Question: I made a butterfly picture randomly move around a page, simulate a real butterfly.
'''
$(document).ready(function(){
animateIMG();
});
function makeNewPosition(){
// Get viewport dimensions (remove the dimension of the div)
var h = $(window).height() - 50;
var w = $(window).width() - 50;
var nh = Math.floor(Math.random() * h);
var nw = Math.floor(Math.random() * w);
return [nh,nw];
}
function animateIMG(){
var newq = makeNewPosition();
var oldq = $('img').offset();
var speed = calcSpeed([oldq.top, oldq.left], newq);
$('img').animate({ top: newq[0], left: newq[1] }, speed, function(){
animateIMG();
});
};
function calcSpeed(prev, next) {
var x = Math.abs(prev[1] - next[1]);
var y = Math.abs(prev[0] - next[0]);
var greatest = x > y ? x : y;
var speedModifier = 0.1;// control the speed here
var speed = Math.ceil(greatest/speedModifier);
return speed;
}
'''
but I don't know how to change direction(rotation angle) to where it move towards.maybe I should calculate the angle between the old and new point. then use <URL> to rotate angle?
Could anyone help to modify the code?
Thanks!

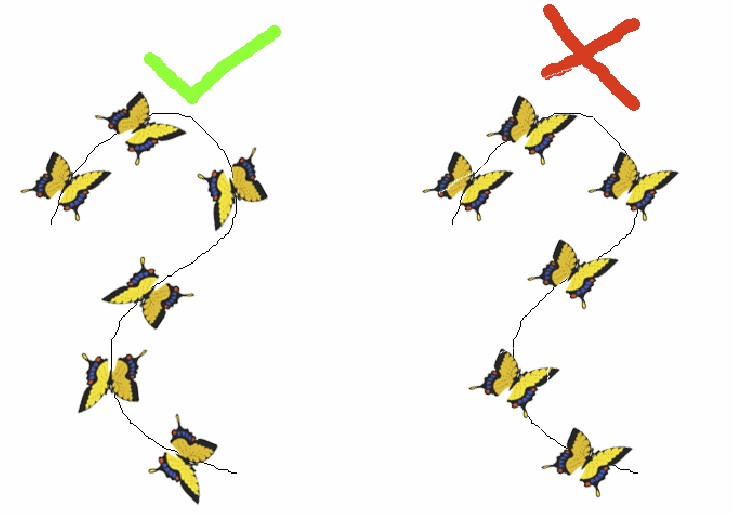
Answer: To calculate new angle in degree you can use following function:
'''
function getNewAngle(prev, next){
var x = prev[1] - next[1];
var y = prev[0] - next[0];
var ang = Math.atan(Math.abs(y)/Math.abs(x))/(Math.PI/180)
if(x>0&&y>0)
return ang;
else if(x<0&&y>0)
return ang+90;
else if(x>0&&y<0)
return ang-90;
else
return ang+180
}
'''
after that you can use
'''
-webkit-transform: rotate(angle);
-moz-transform: rotate(angle);
'''
for FF and Chrome or JS for all browsers